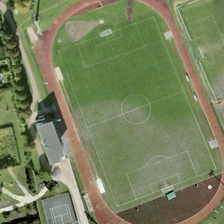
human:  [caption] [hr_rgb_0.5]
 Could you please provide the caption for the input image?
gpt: some green trees and a tennis court are near a playground with a football field in it .

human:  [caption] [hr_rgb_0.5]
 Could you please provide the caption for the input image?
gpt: some green trees and a tennis court are near a playground with a football field in it .

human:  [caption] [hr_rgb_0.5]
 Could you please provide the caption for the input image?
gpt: some green trees and a tennis court are near a playground with a football field in it .

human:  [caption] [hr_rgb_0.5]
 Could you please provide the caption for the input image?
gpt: some green trees and a tennis court are near a playground with a football field in it .

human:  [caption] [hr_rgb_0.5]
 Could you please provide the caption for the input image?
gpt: some green trees and a tennis court are near a playground with a football field in it .